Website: bh-photo
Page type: customer-info-address
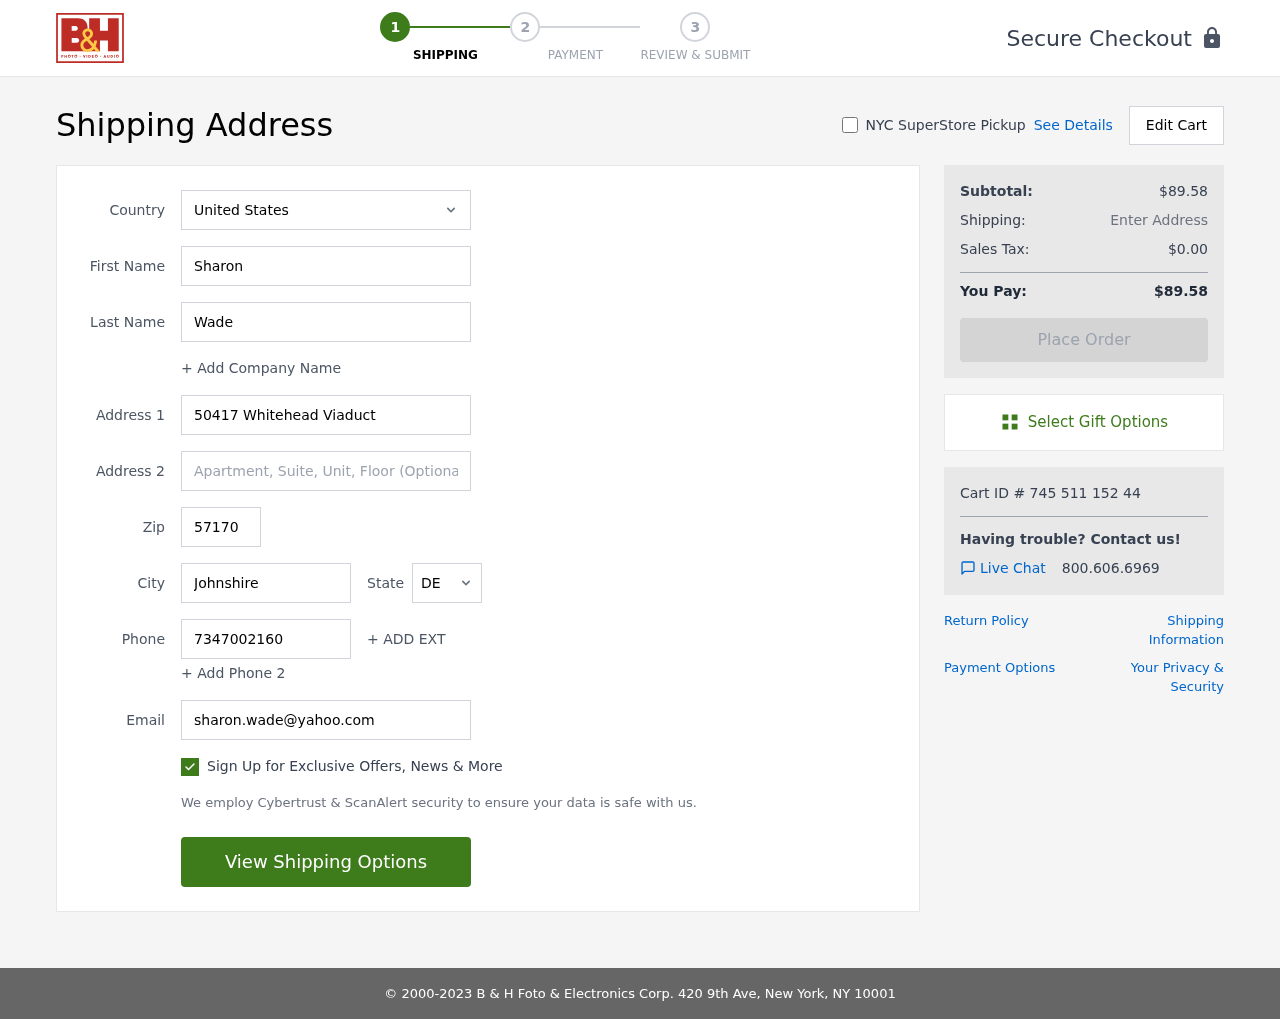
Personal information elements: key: PII_CITY
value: Johnshire
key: PII_COUNTRY
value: United States
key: PII_EMAIL
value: sharon.wade@yahoo.com
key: PII_FIRSTNAME
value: Sharon
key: PII_LASTNAME
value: Wade
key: PII_PHONE
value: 7347002160
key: PII_POSTCODE
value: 57170
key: PII_STATE_ABBR
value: DE
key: PII_STREET
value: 50417 Whitehead Viaduct
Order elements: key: ORDER_SUBTOTAL
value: $89.58
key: ORDER_TAX
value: $0.00
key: ORDER_TOTAL
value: $89.58
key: ORDER_ID
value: Cart ID # 745 511 152 44